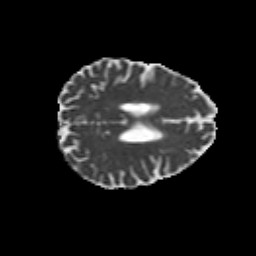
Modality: MD
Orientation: axial
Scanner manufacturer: siemens
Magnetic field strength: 3 T
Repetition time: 6.8 s
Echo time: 0.093 s